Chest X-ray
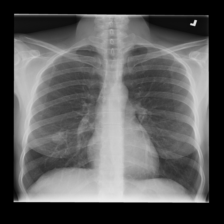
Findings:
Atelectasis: negative
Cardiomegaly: negative
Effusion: negative
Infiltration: negative
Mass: positive
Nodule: negative
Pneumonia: negative
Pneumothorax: negative
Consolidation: negative
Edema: negative
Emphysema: negative
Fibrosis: negative
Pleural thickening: negative
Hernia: negative